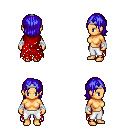
a pixel art fantasy rpg character, female body template, human, tanned skin, red tattered cape, white pants, blue long bangs hairstyle, silver tiara, white cloth bandages, four views (front, back, left, right), 2x2 character sprite sheet, small pixel art, hard edges, no anti-aliasing